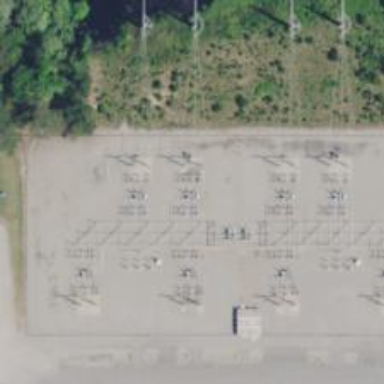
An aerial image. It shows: Switch for power supply.